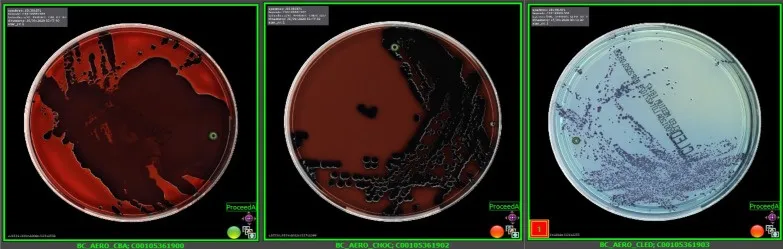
C. Violaceum

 growth on blood agar, chocolate blood and cysteine-lactose-electrolyte-deficient agar.
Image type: radiology (ct)